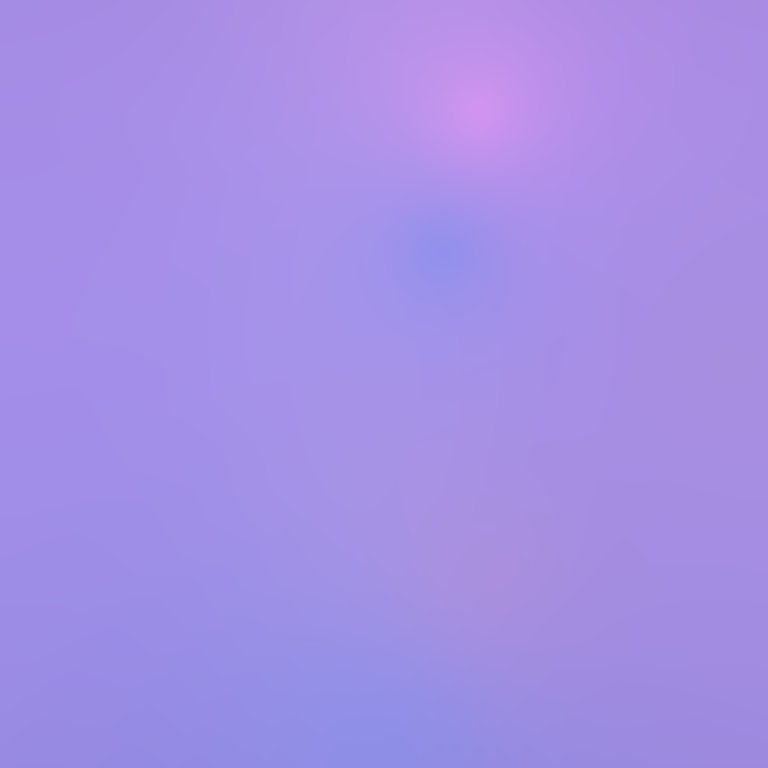
Abstract light effect, smooth gradient from soft lavender to gentle pink, calm atmosphere, diffuse glow, no room, no furniture, no objects.